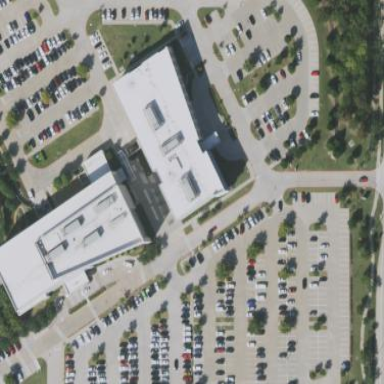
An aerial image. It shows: Hospital building.